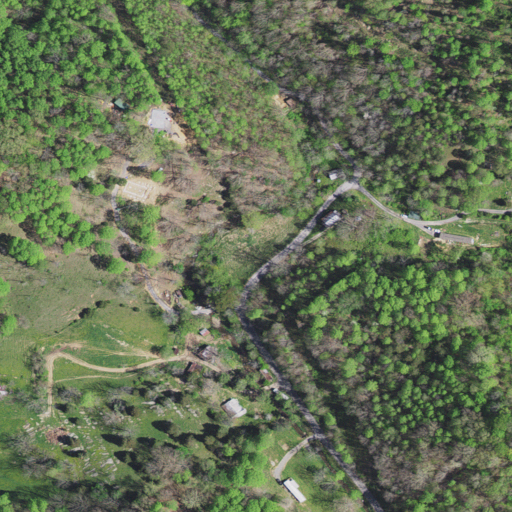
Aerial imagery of valley in Virginia named Possum Hollow containing deciduous forest, pasture, open development, low intensity development, woody wetlands, shrub, and medium intensity development